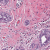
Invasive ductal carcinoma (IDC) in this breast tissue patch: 0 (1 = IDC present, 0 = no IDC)